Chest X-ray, PA view. Patient: 71 years old, sex M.
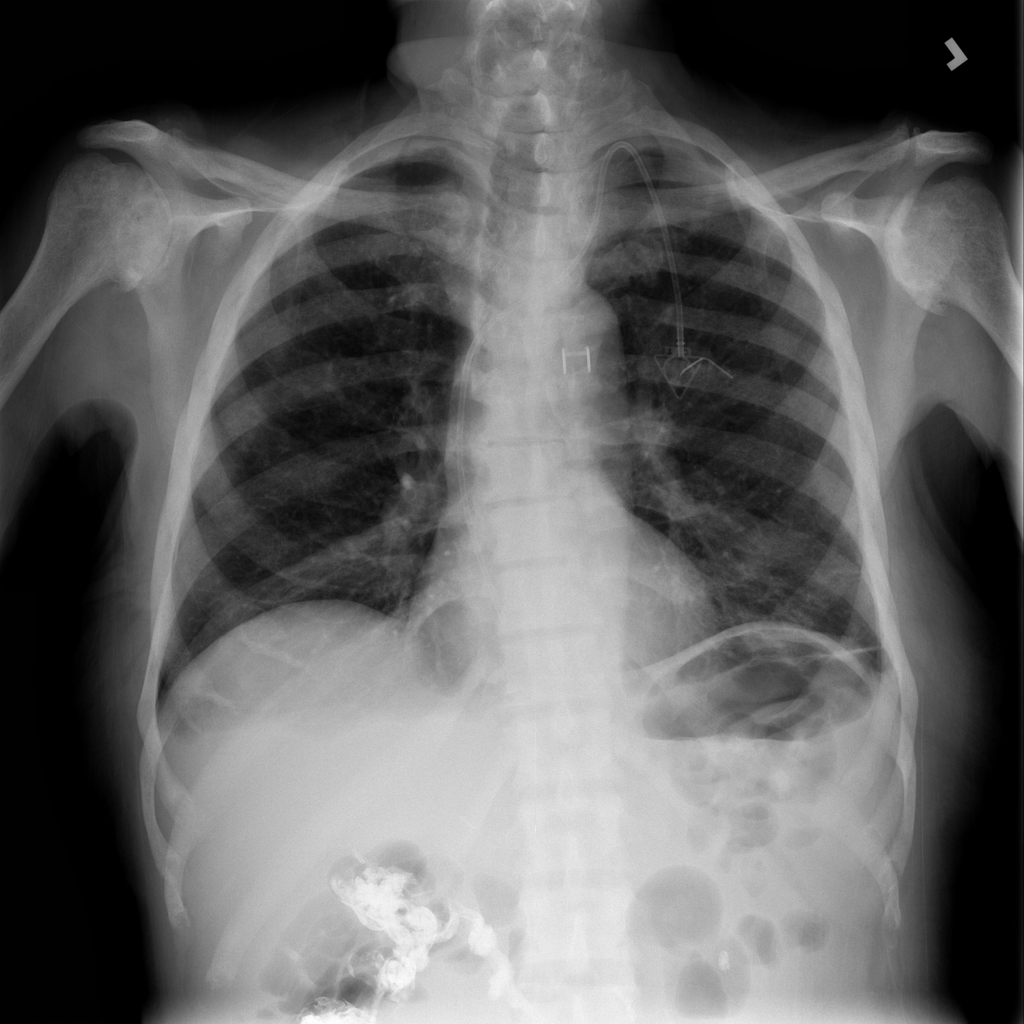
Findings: No Finding